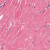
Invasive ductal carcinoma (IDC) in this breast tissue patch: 0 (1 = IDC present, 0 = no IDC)